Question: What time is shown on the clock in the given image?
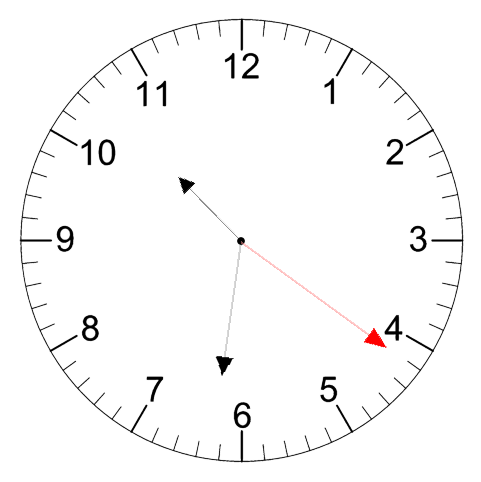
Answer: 10:31:21